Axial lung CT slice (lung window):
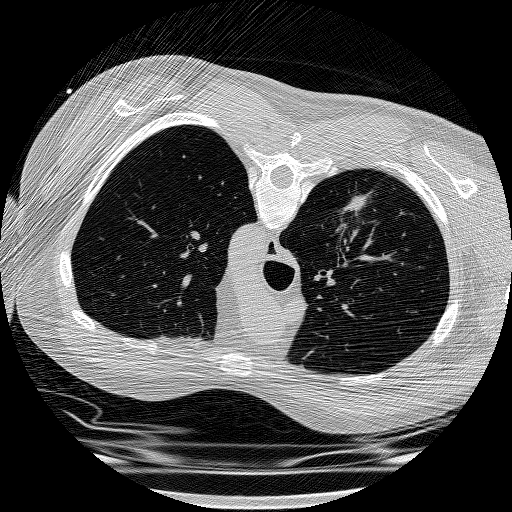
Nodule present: yes
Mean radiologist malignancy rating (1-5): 5